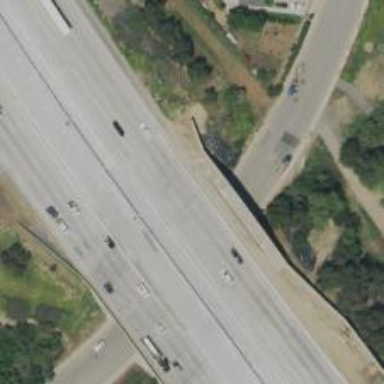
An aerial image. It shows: Bridge over motorway.